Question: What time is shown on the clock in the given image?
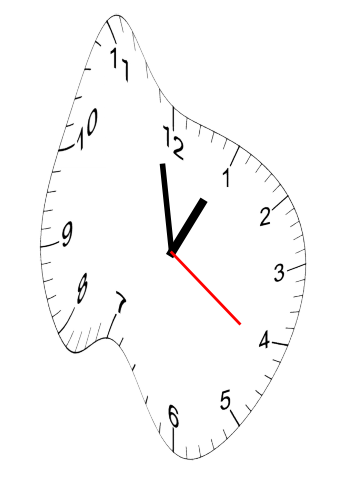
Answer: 12:58:21